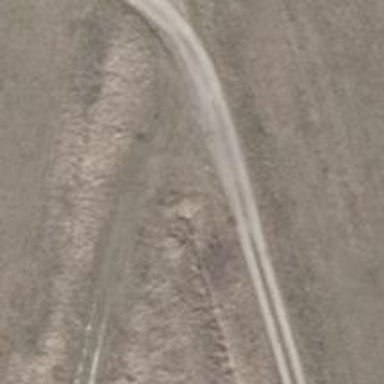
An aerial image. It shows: Dirt track with grade 4 tracktype.